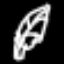
Label: leaf